Field crop: tomato
Growth stage: 1
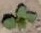
Species: solanum